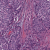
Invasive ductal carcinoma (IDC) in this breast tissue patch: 1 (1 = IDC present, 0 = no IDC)